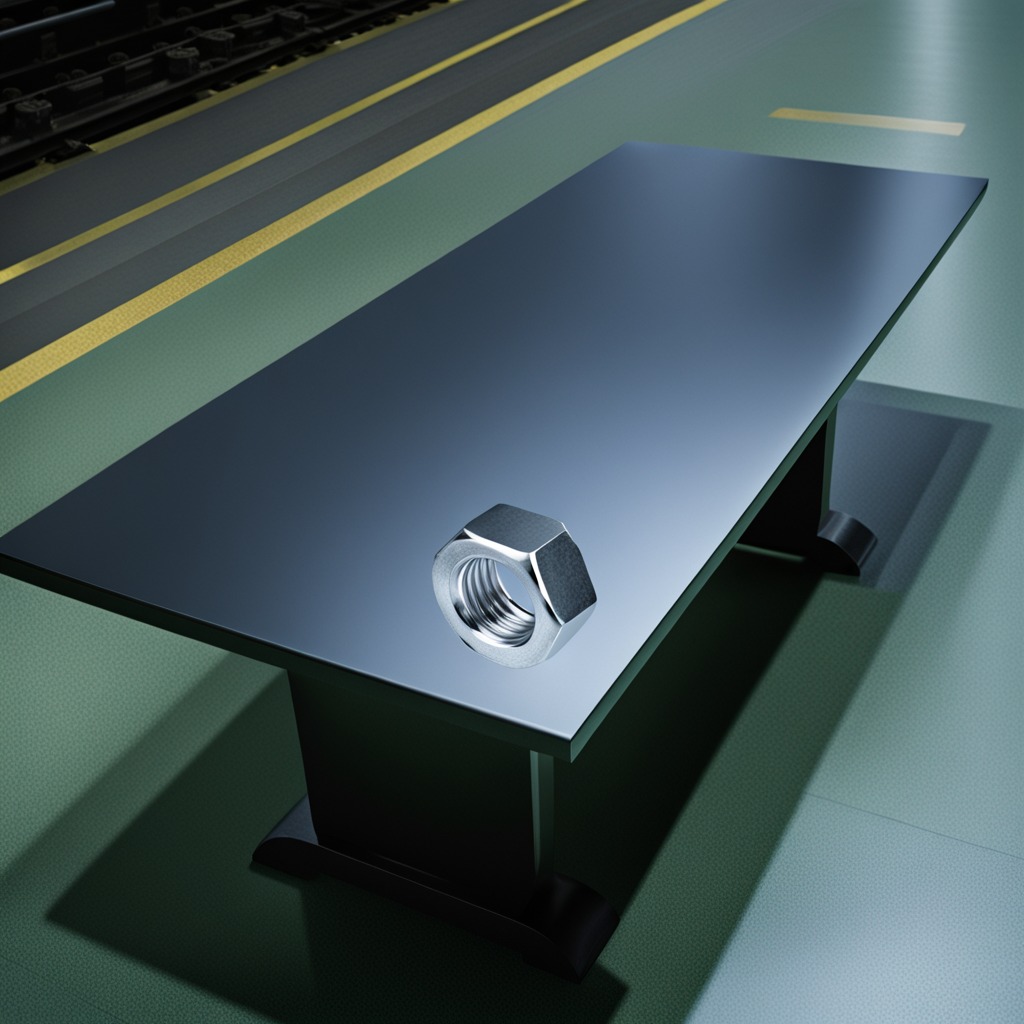
A metal nut is lying on the table.